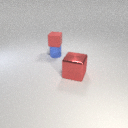
large red metal cube to the right of small blue rubber cylinder